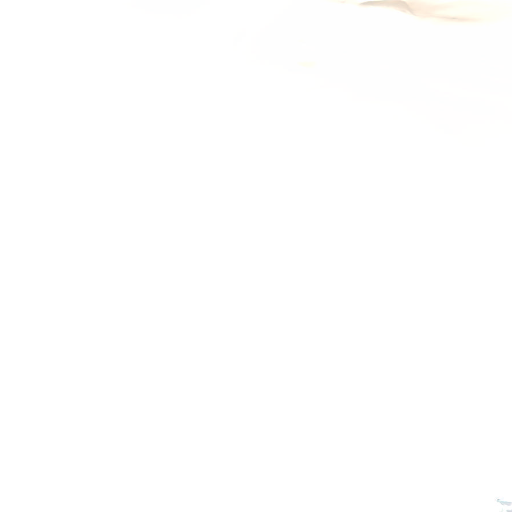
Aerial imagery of crater(s) in Alaska named East Crater containing only unknown